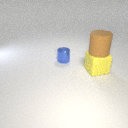
large brown rubber cylinder above large yellow rubber cube